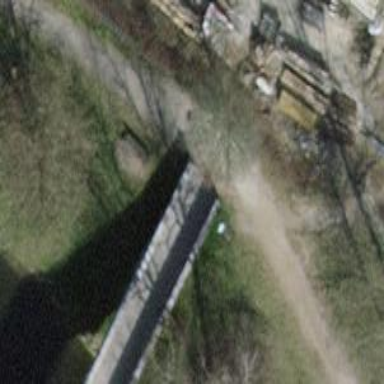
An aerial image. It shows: Brown bench in the vicinity.